Field crop: maize
Growth stage: 2
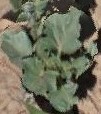
Species: datura